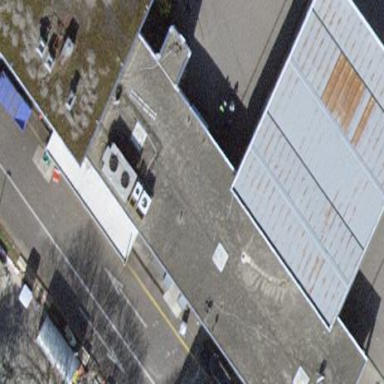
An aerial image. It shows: Roofed fuel facility.